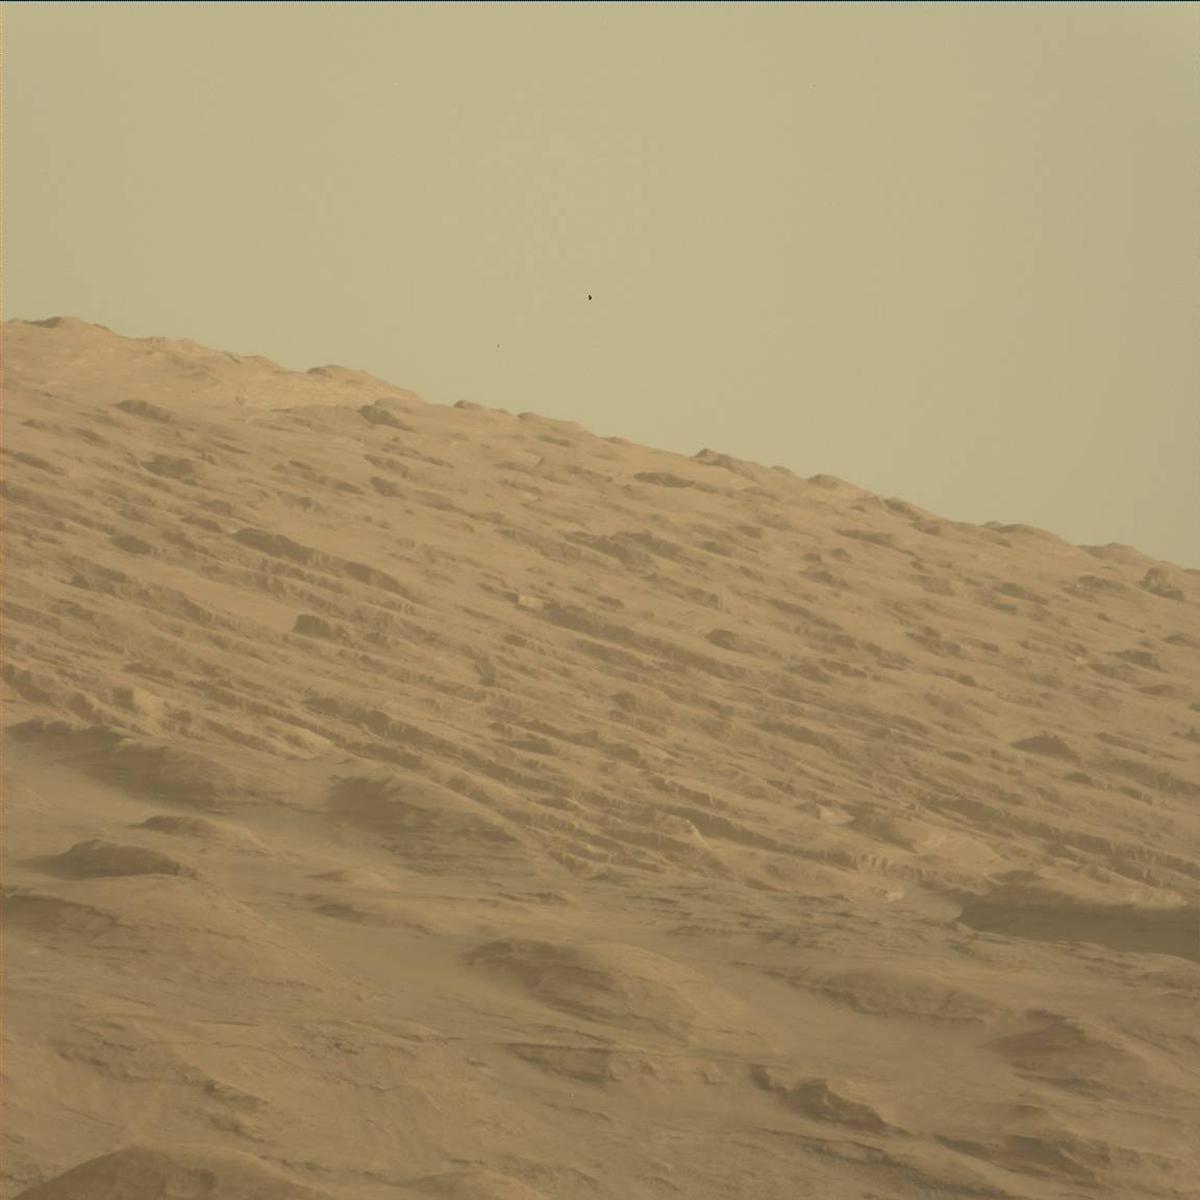
Terrain classes present: Ridge, Sand / Soil, Sky